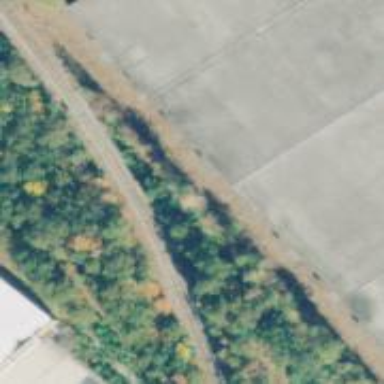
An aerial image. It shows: Disused railway spur line.